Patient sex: M
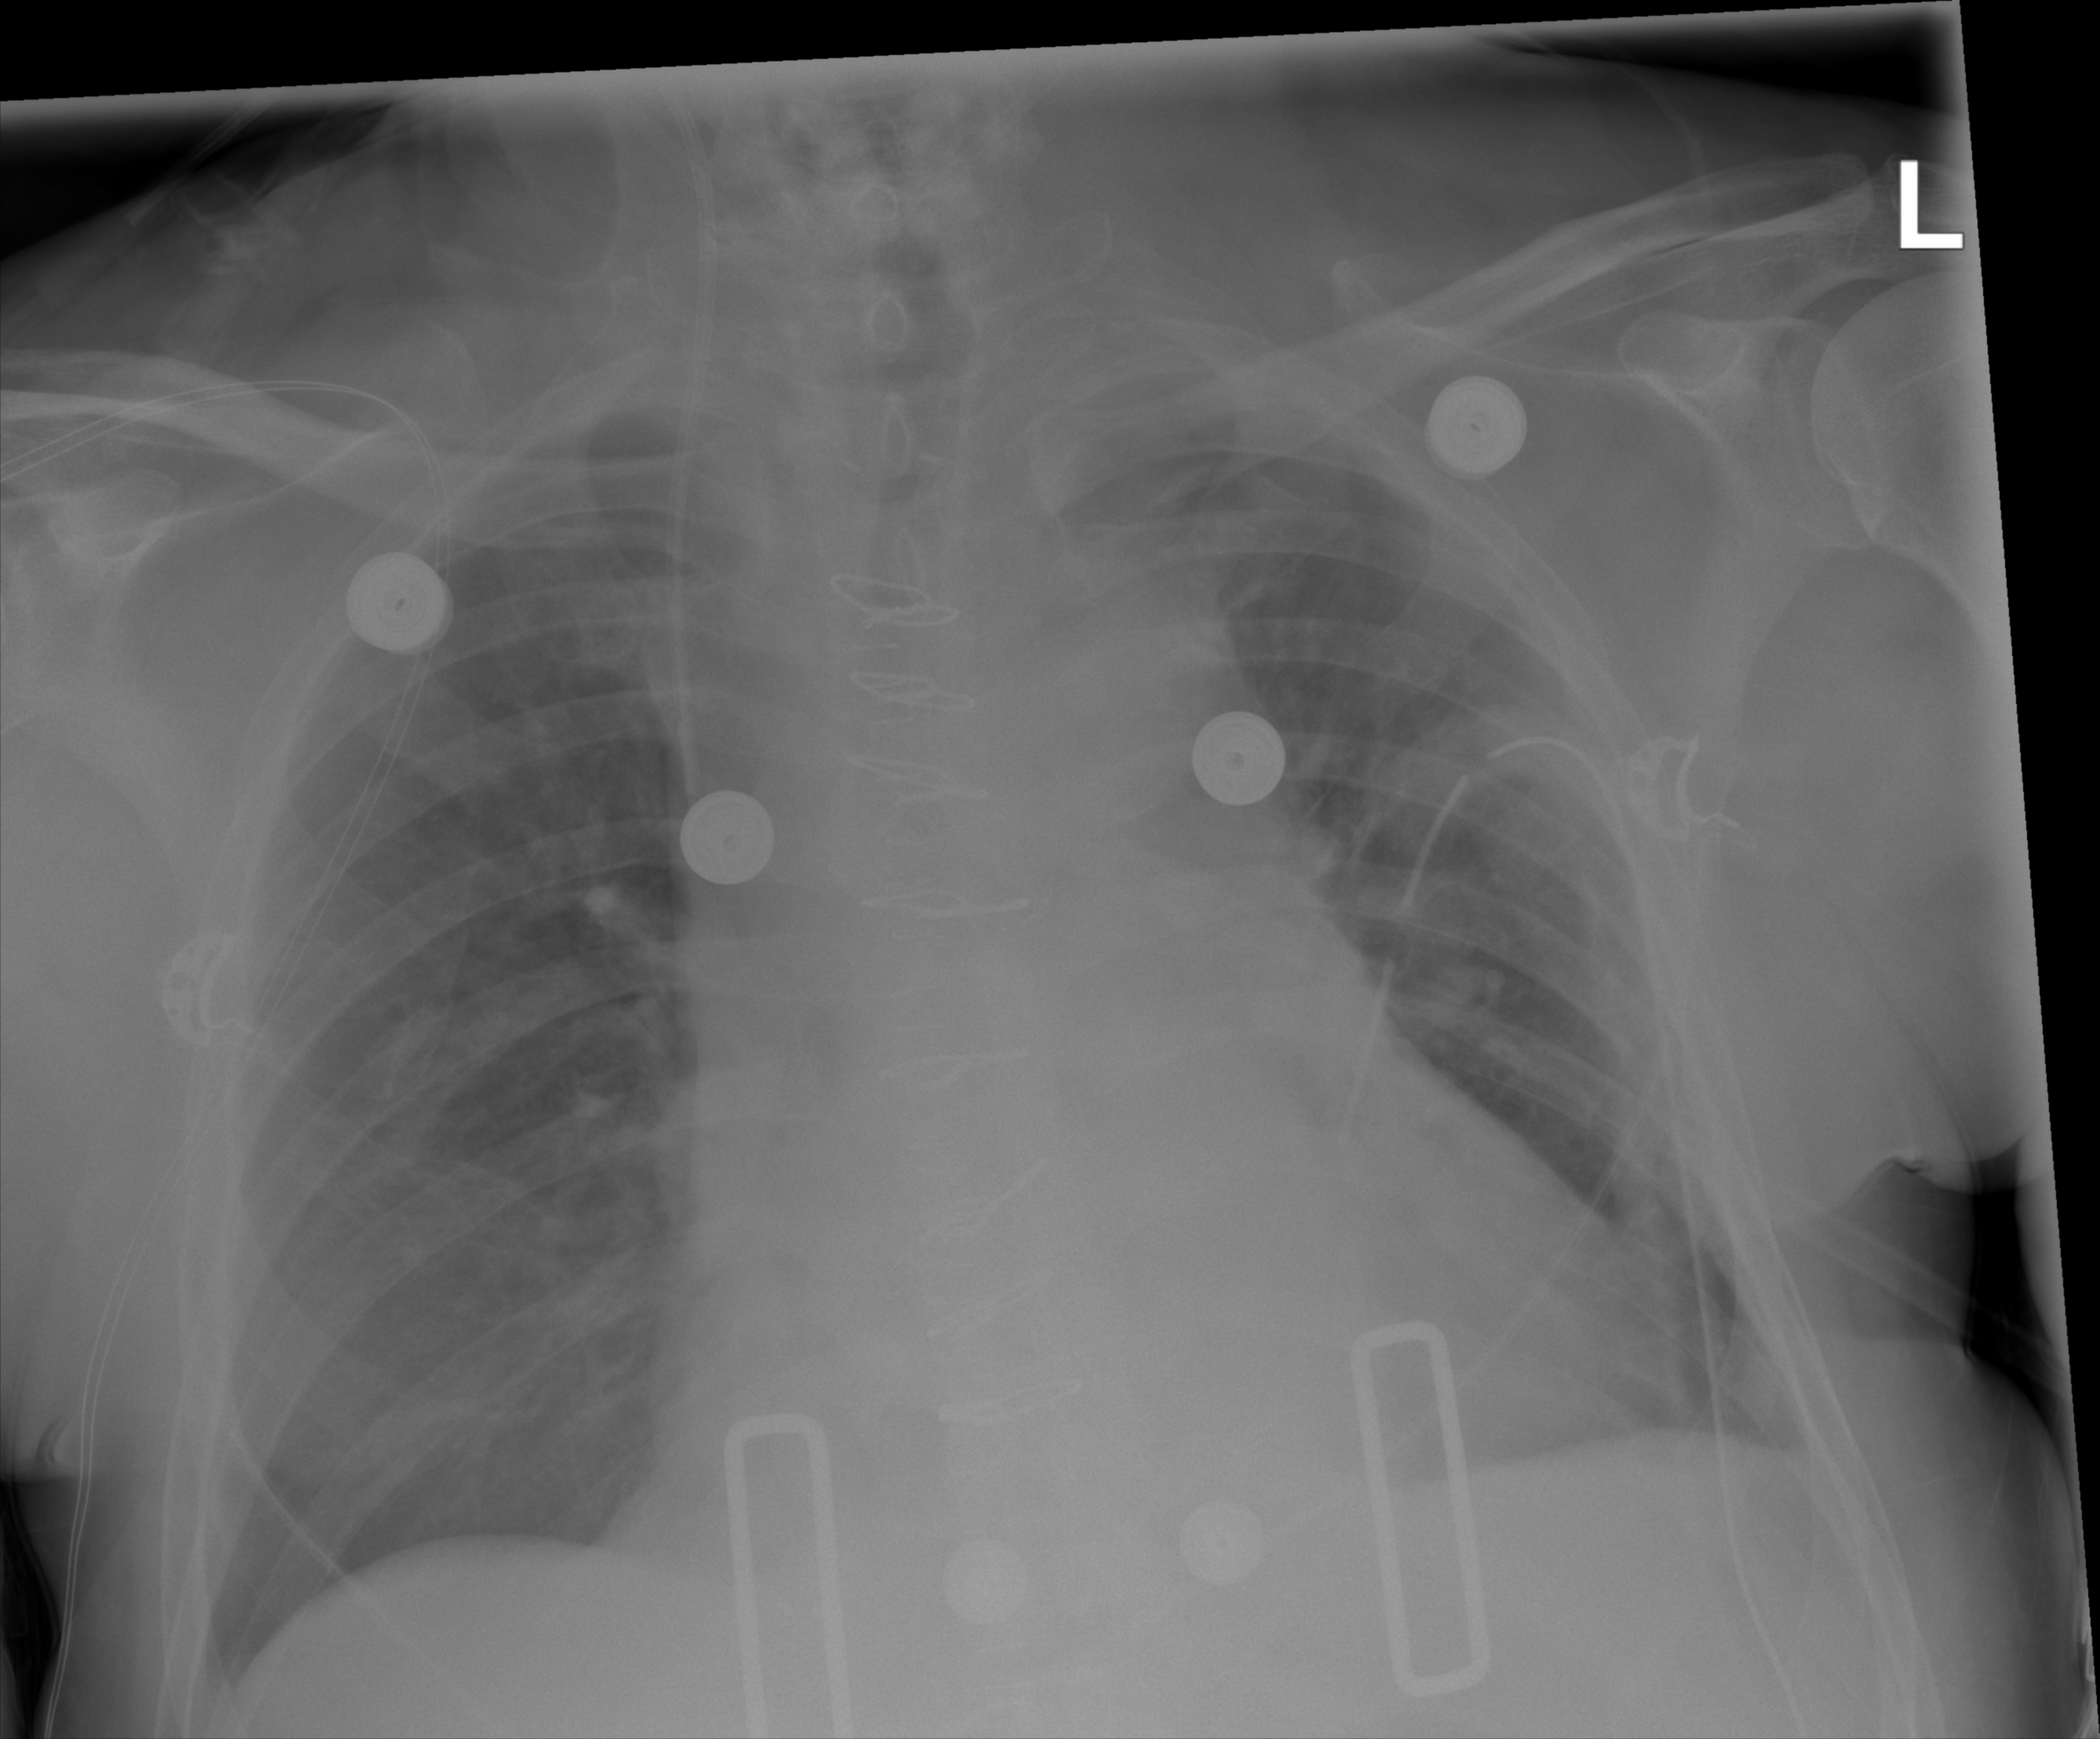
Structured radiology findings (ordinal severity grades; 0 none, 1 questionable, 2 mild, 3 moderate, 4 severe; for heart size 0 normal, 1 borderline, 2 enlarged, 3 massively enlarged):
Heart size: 2
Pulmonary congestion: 0
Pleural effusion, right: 0
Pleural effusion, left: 2
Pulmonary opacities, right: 0
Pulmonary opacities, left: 0
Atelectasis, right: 0
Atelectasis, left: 0